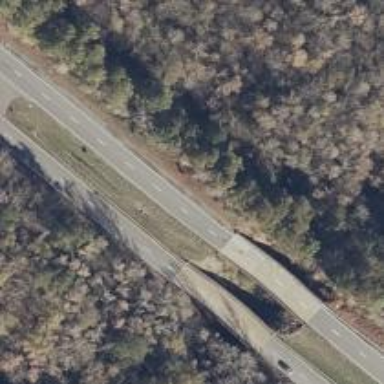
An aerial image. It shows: Primary highway bridge with dual carriageways.